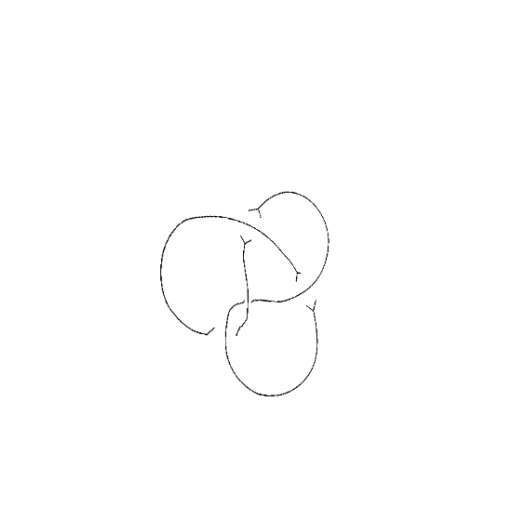
Crossing number: 4